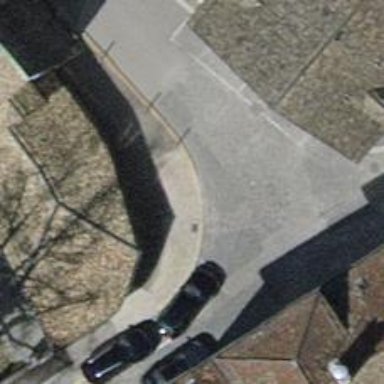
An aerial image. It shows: Sidewalk made of sett.